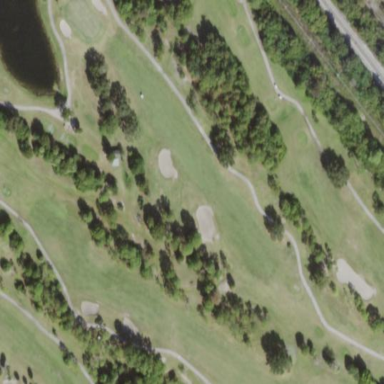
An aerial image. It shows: Golf fairway surrounded by grass.